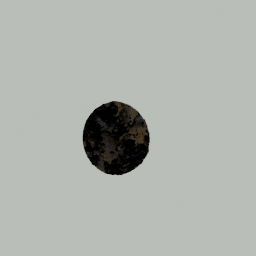
Label: architecture